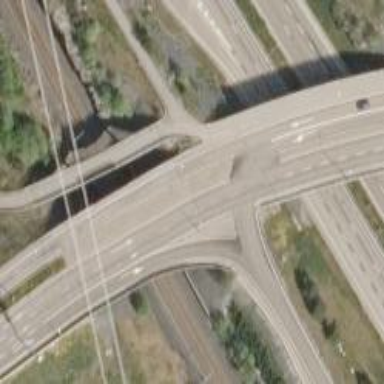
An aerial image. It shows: Trunk link highway bridge with asphalt surface.